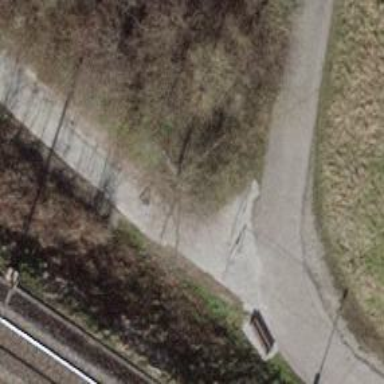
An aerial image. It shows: Double cycle barrier is in place.